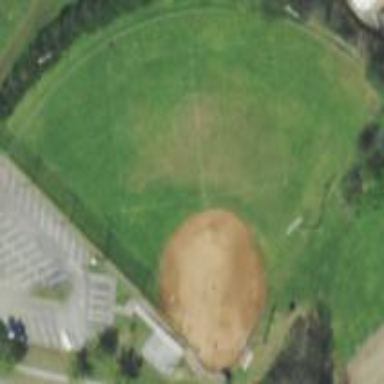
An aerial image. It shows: Baseball pitch for leisure land activities.